Field crop: maize
Growth stage: 2
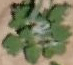
Species: chenopodium